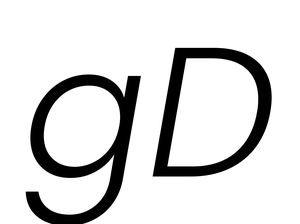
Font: Poppins-LightItalic